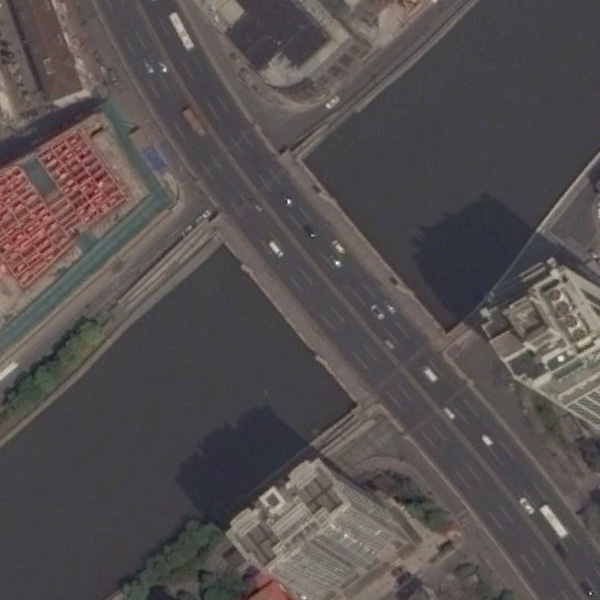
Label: Bridge